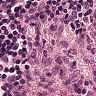
Metastatic tissue present: no